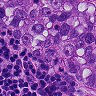
Metastatic tissue present: yes